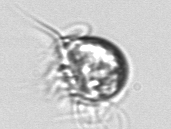
Label: Leegaardiella_ovalis